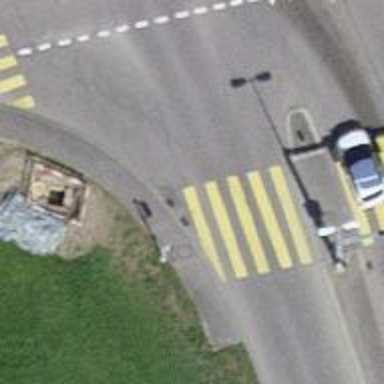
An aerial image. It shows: Kerb barrier.